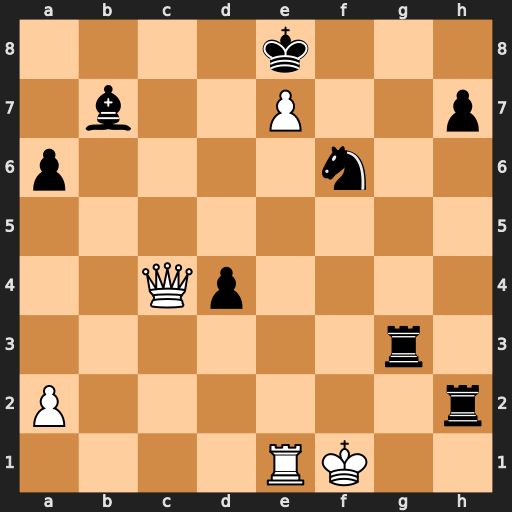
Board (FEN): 4k3/1b2P2p/p4n2/8/2Qp4/6r1/P6r/4RK2
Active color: w
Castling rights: -
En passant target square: -
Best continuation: Qa4+ Nd7 Qxd7+ Kxd7 e8=Q+